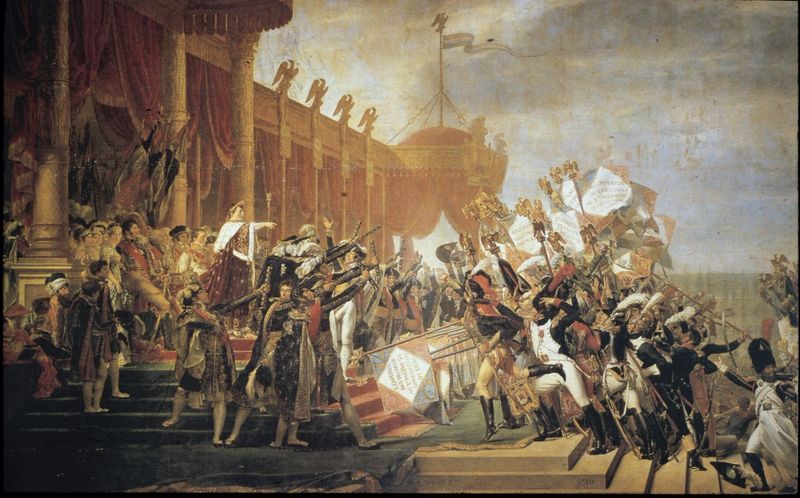
Titel: Le serment de l'Armée fait à l'Empereur après la distribution des Aigles au Champ-de-Mars le 5 décembre 1804, Der Schwur der Armee nach der Verteilung der Adler
Künstler: Jacques Louis David
Standort: Versailles
Institution: Musée National du Château de Versailles et de Trianon
Schlagwörter: adler, angriff, blau, gemälde, himmel, kampf, kämpfer, meer, umhang, weiß, wolken, grün, menschen, bewegung, braun, frankreich, geste, grau, männer, paris, schwarz, säule, säulen, ölbild, gebäude, haus, rot, schloss, teppich, mütze, federn, historie, sockel, niederlande, vorhang, vögel, wind, qualm, fransen, gewand, gold, mantel, front, krone, pferde, reiter, turm, schiff, fahnen, fahne, flagge, hosen, nebel, amerika, banner, franzosen, krieg, schlacht, sturm, treppe, treppen, kaiser, könig, soldaten, thron, symmetrie, stufe, stufen, socken, podest, zeigen, strümpfe, symetrie, treppenstufen, burg, palast, linie, stürmen, festung, militär, revolution, uniform, uniforme, waffen, aufstand, soldat, waffe, bürger, dynamik, mäntel, napoleon, abzeichen, stiefel, ritter, armee, feldzug, sieg, wimpel, china, villa, kanzel, kavallerie, eroberung, krönung, greif, baldachin, artillerie, plateau, pavillon, trompeten, flaggen, basis, turban, schaft, schwur, insignien, ludwig, infanterie, standarte, eid, fronten, standarten, bajonett, roter teppich, bonaparte, hauss, ansturm, schiessen, feldzeichen, umsturz, gewonnen, stürmung, trinüne, befaehl